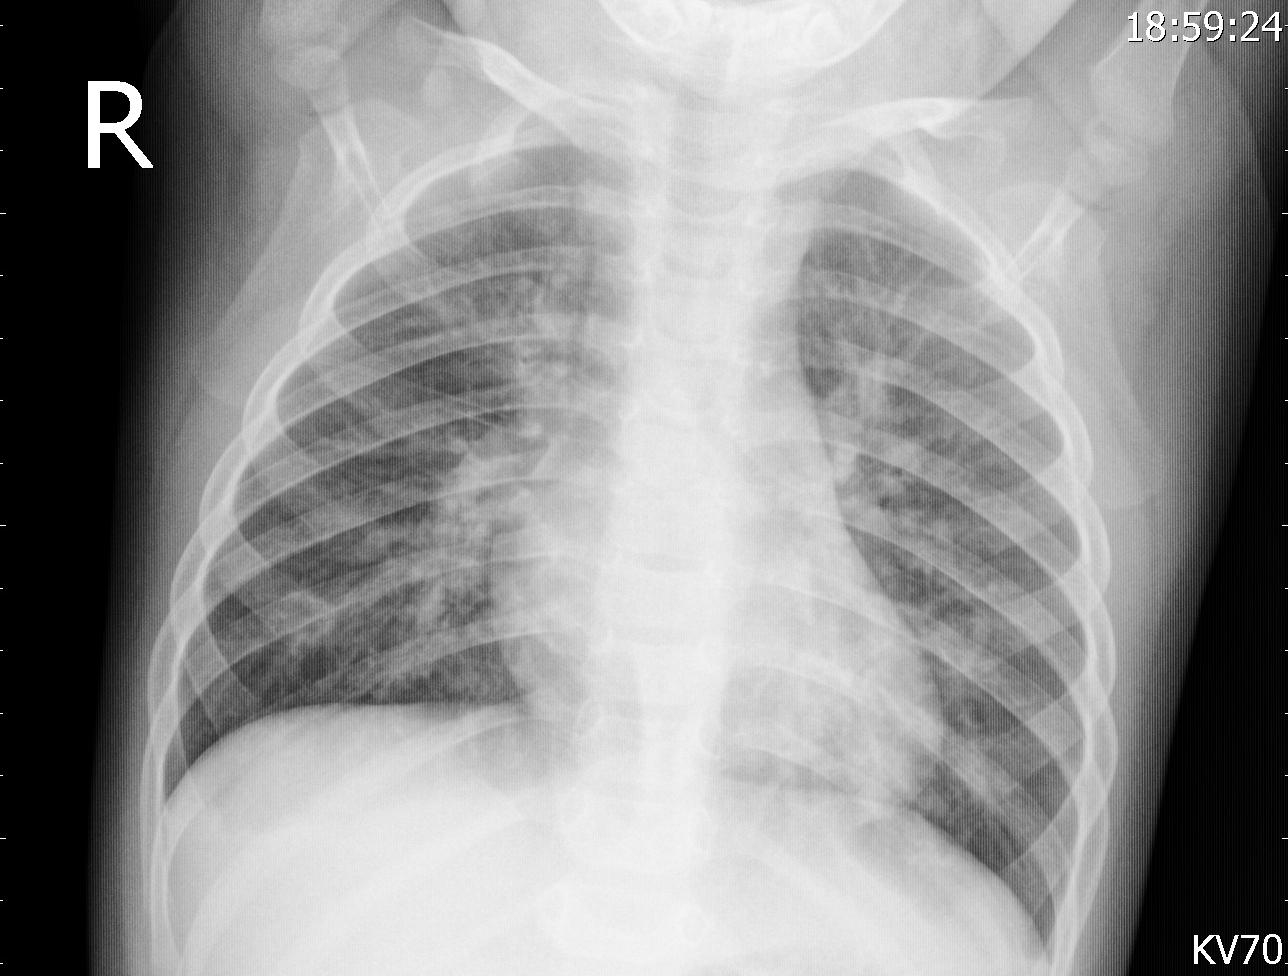
Diagnosis: PNEUMONIA